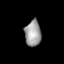
Tissue: lung
Cell type: Endothelial cells
Senescence score: 0.6233
Nuclear area (px): 410
Mean DAPI intensity: 158.295